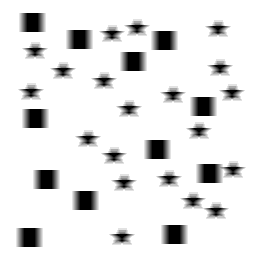
Squares: 12
Triangles: 0
Stars: 20
Total shapes: 32